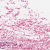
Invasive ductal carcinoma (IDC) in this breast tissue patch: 0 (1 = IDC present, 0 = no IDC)